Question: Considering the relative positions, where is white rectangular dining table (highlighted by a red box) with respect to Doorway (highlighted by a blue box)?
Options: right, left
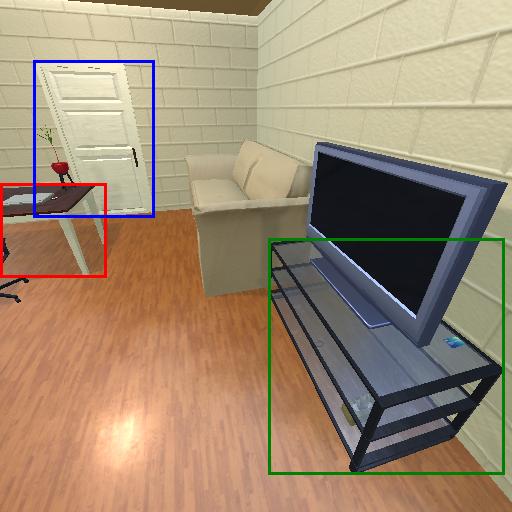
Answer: right